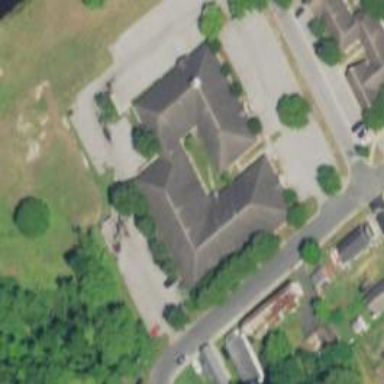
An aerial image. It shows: Office building that serves as courthouse.